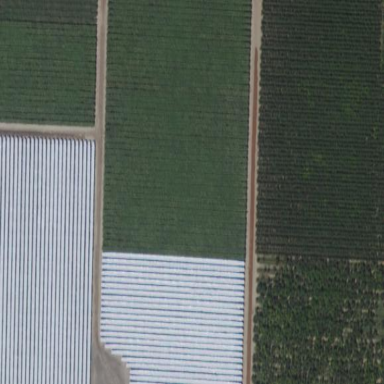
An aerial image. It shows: Vineyard with grape crops.